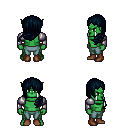
a pixel art fantasy rpg character, male body template, orc, green skin, steel arm armor, teal pants, raven left-swept hairstyle, brown shoes, four views (front, back, left, right), 2x2 character sprite sheet, small pixel art, hard edges, no anti-aliasing